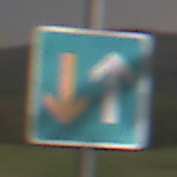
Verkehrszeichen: VorrangVorGegenverkehr
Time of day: Night
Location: Outdoor (Nature)
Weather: Clear
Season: NotSpecified
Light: Natural